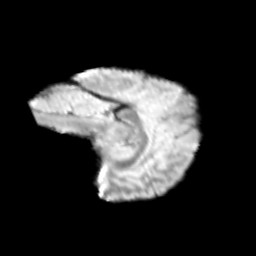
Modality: T2w
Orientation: sagittal
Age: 9
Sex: male
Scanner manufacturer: siemens
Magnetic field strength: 3 T
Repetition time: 3.8 s
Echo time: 0.07 s